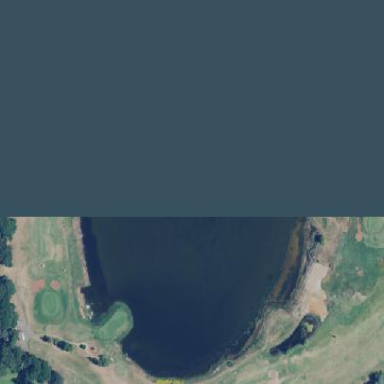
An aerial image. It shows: Golf course surrounded by greenery.